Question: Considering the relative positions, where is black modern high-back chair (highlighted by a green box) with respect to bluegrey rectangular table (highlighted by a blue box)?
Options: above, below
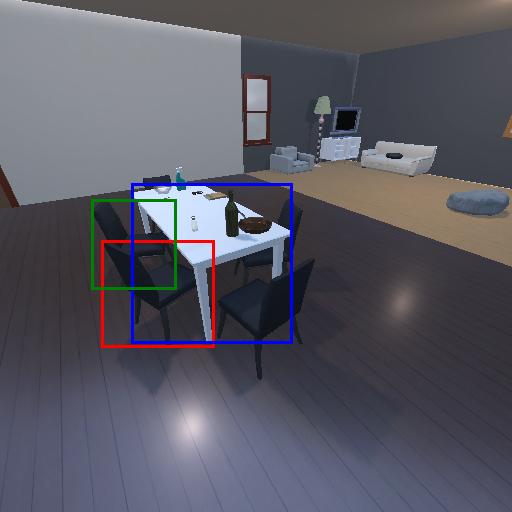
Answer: above